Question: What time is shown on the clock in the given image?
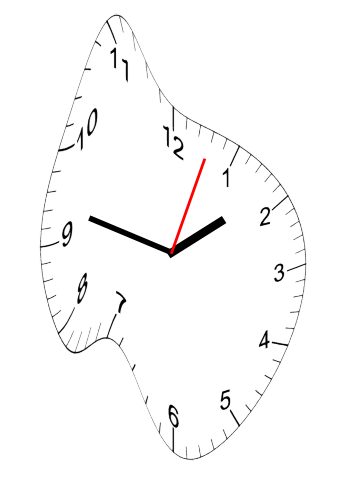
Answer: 01:47:03